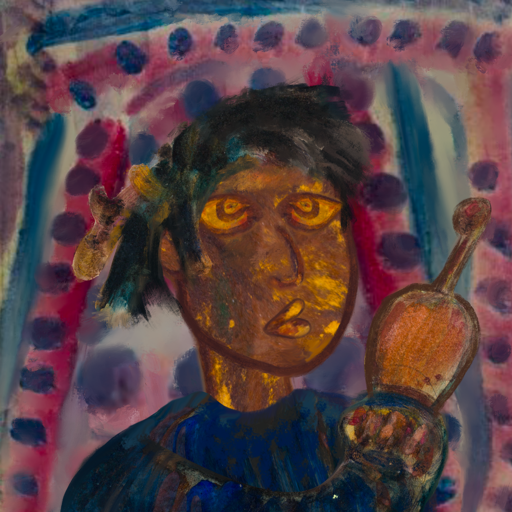
Background: HillGirl, Head And Neck Side: Comrade, Face Side: Comrade, Bust: Pipe, Hair Side: Pipe, Head Accessory: Blank, Second Necklace: Blank, Necklace: Blank, Baby: Blank